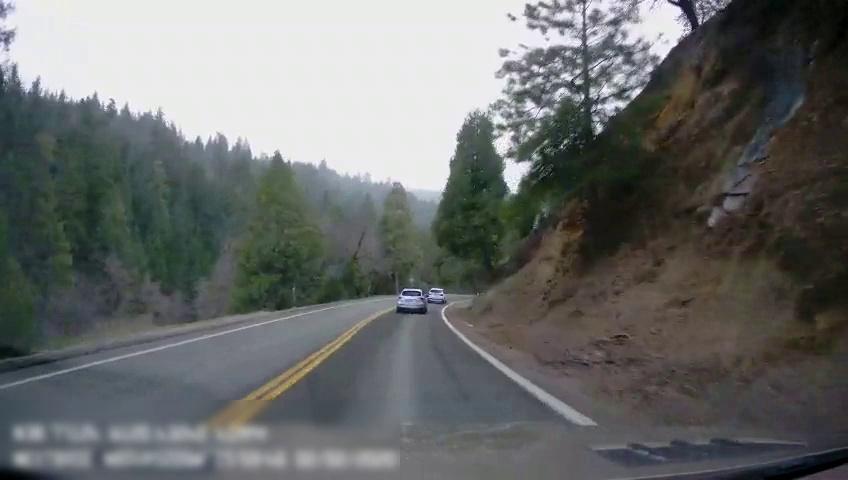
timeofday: Day
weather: Cloudy
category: Drivable Space
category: Vehicles | SUV
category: Vehicles | SUV
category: Lanes | Alternate Lane
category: Lanes | Current Lane
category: Lanes | Opposite Lane
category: Lanes | Opposite Lane